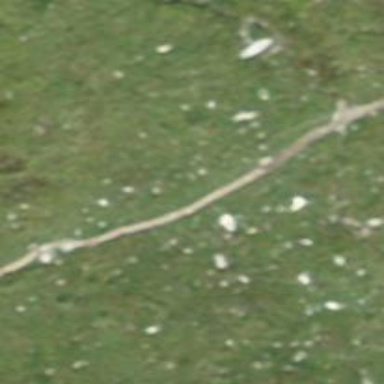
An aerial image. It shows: Ground path with excellent trail visibility.